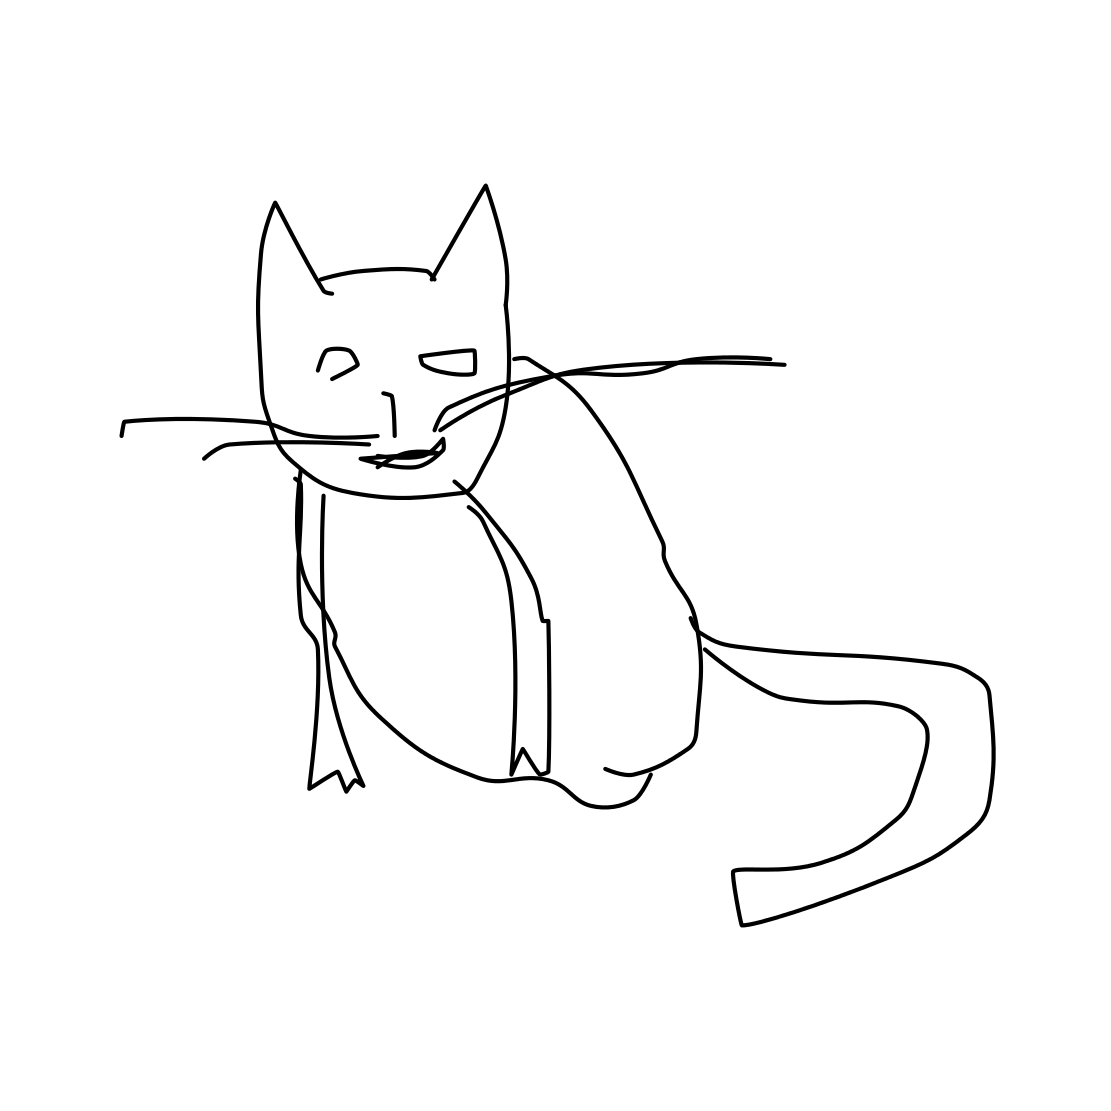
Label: cat